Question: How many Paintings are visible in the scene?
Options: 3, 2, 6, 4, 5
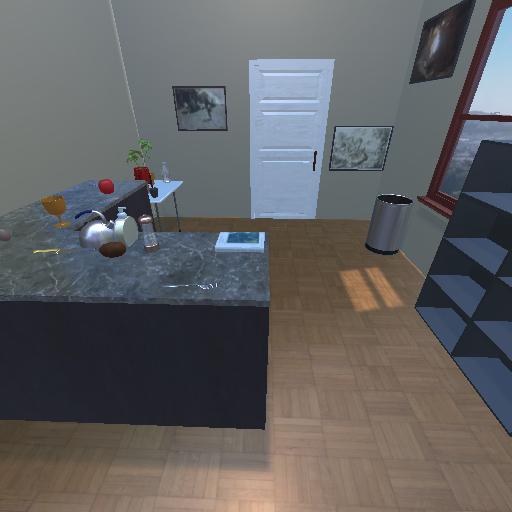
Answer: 3